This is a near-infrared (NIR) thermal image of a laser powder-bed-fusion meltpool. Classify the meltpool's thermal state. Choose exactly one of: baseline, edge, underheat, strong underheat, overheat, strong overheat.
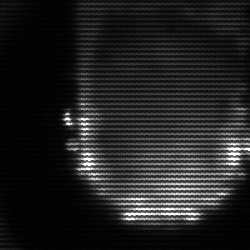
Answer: baseline